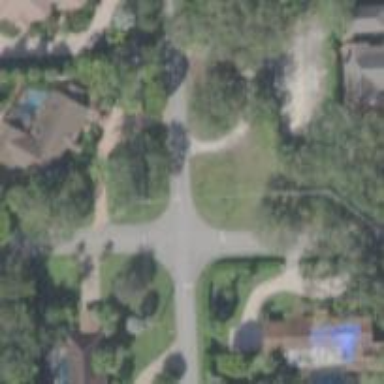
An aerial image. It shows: Road with stop sign.